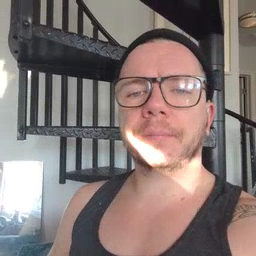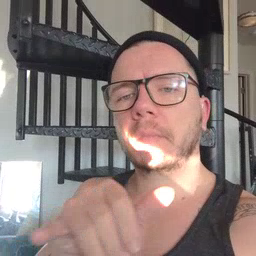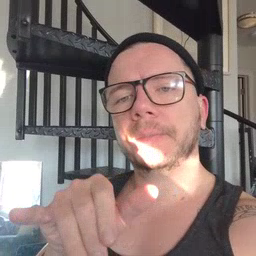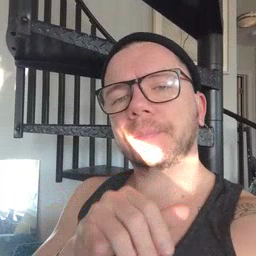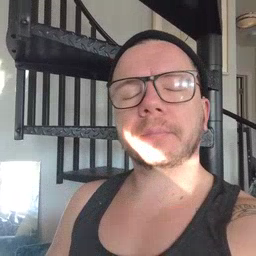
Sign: same